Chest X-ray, AP view. Patient: 13 years old, sex F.
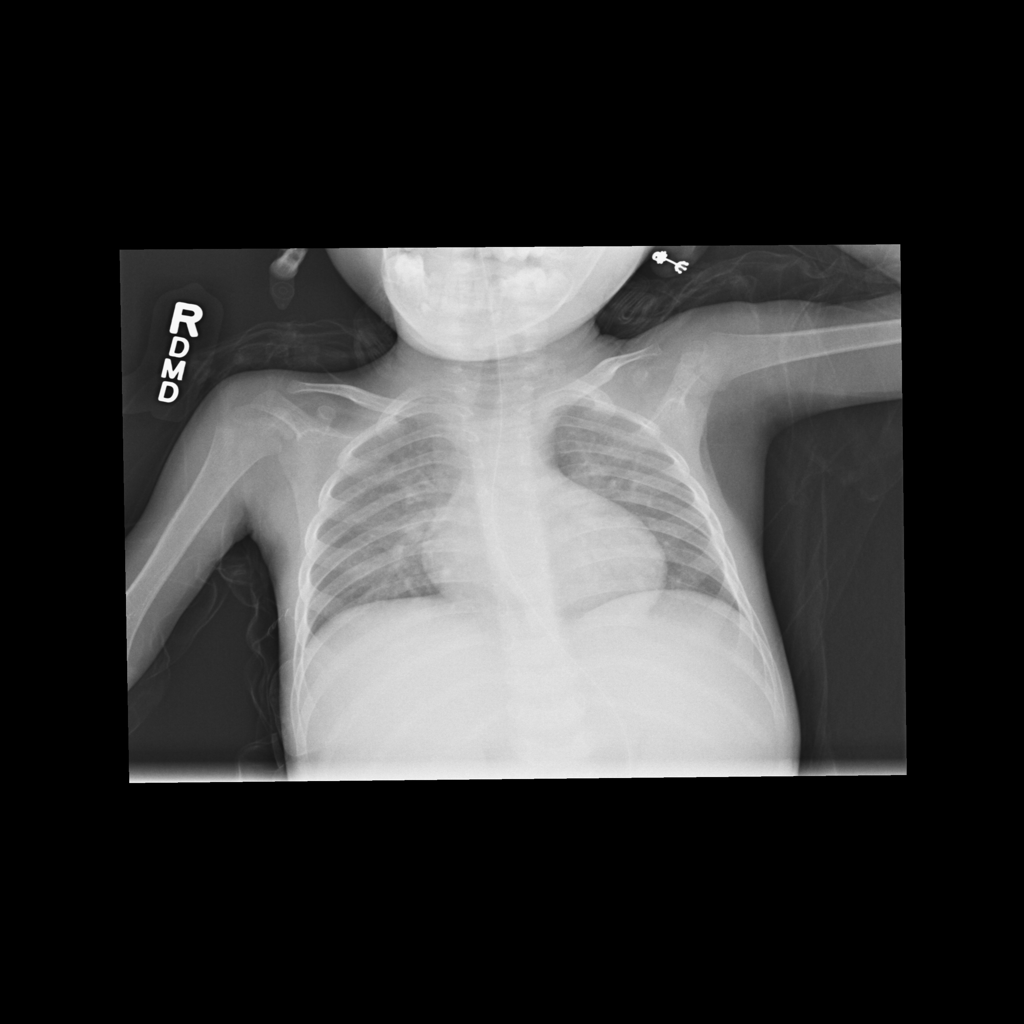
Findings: No Finding